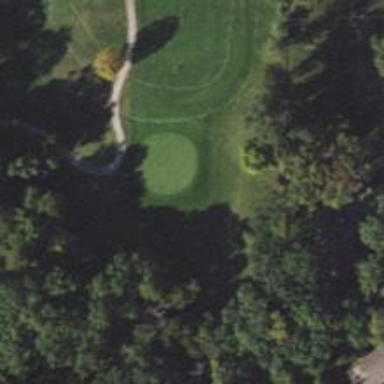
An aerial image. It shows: Golf hole.